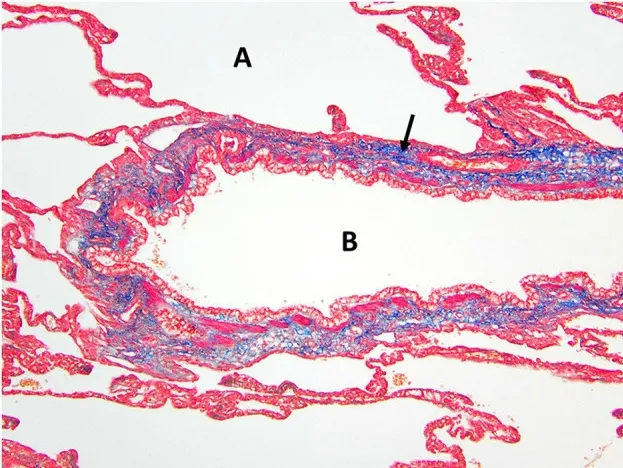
Masson's trichrome staining of the right middle lung lobe highlights the abundant collagen/connective tissues (arrow) surrounding the bronchus B with no cartilage present. A, alveolus.
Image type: pathology (masson_trichrome)